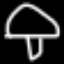
Label: mushroom